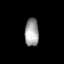
Tissue: lung
Cell type: Fibroblasts
Senescence score: 0.5669
Nuclear area (px): 381
Mean DAPI intensity: 159.423